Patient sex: M
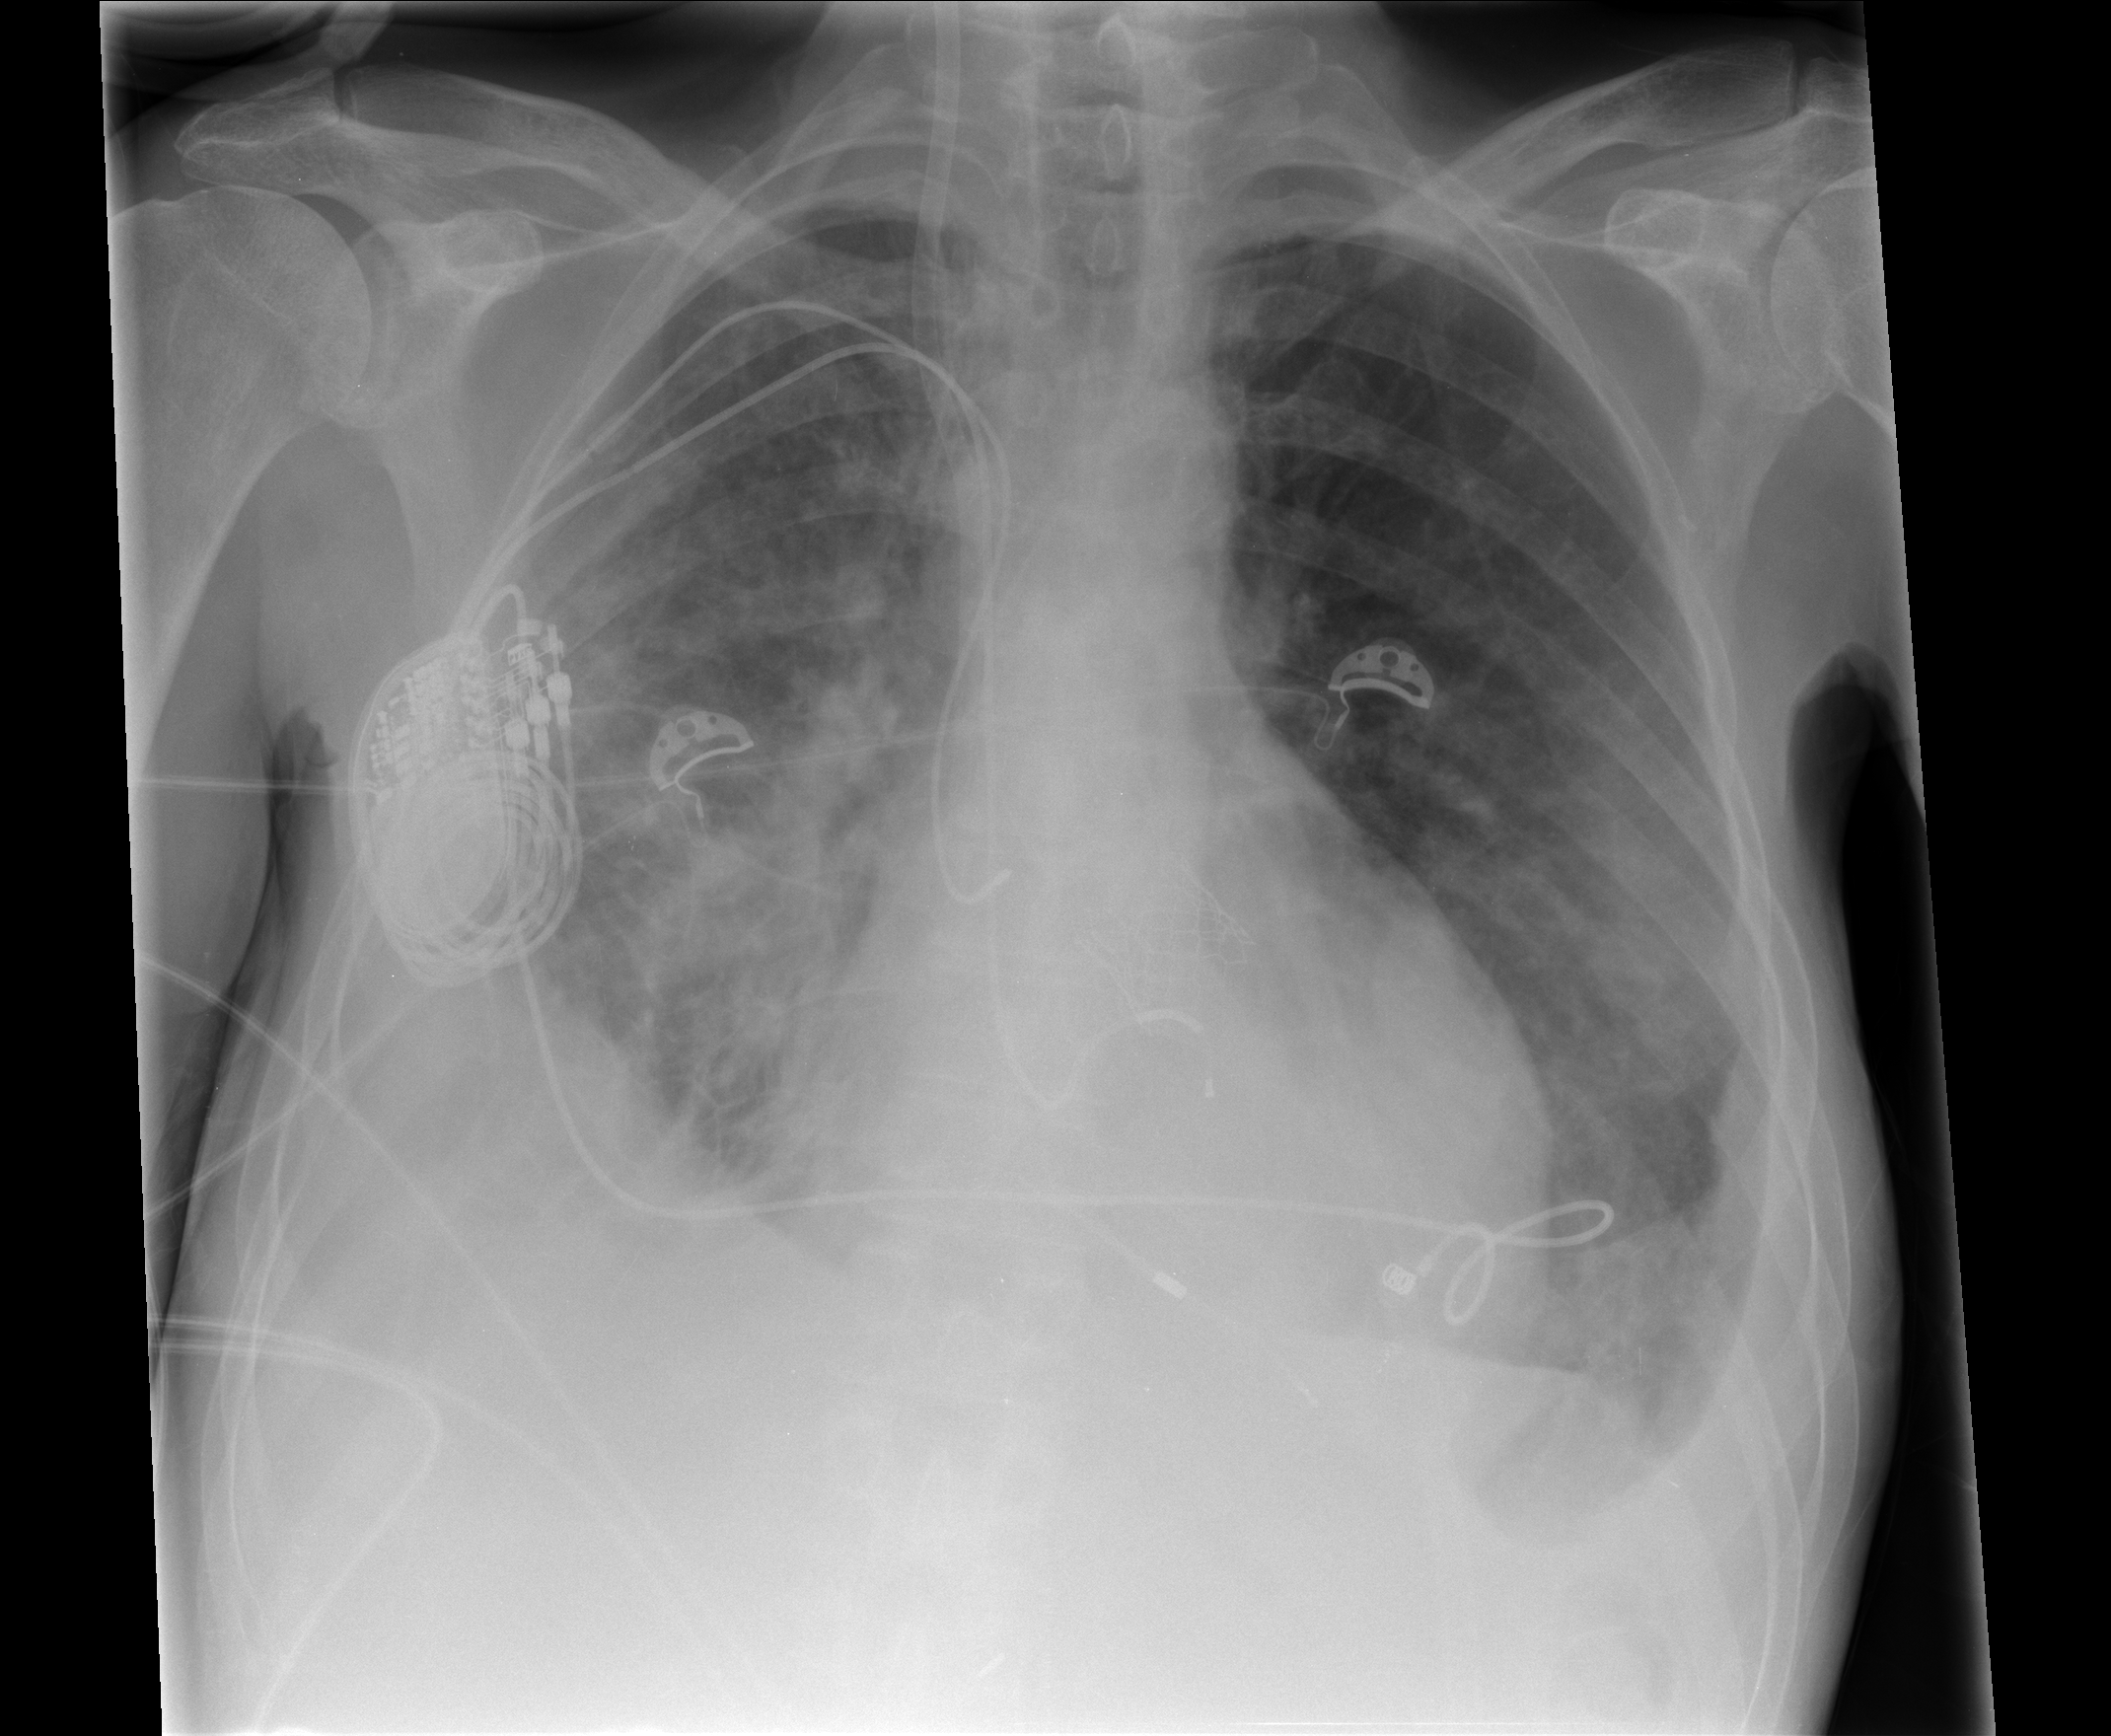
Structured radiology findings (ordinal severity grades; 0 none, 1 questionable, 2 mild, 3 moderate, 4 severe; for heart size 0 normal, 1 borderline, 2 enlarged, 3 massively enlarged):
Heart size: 0
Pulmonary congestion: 2
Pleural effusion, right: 3
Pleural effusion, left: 2
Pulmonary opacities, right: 3
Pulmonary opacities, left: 2
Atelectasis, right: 3
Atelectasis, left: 2